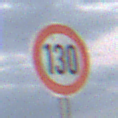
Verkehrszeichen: Geschwindigkeit130
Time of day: SunriseSunset
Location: Outdoor (Nature)
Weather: PartlyCloudy
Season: NotSpecified
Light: Natural